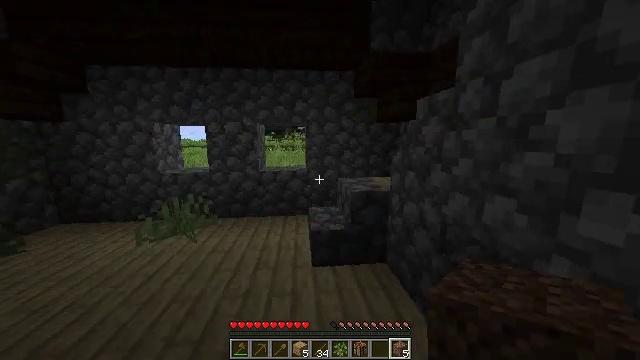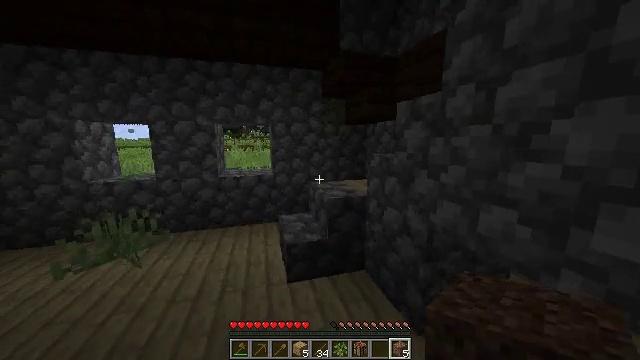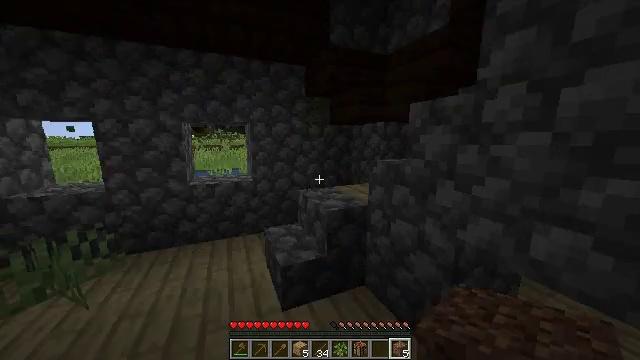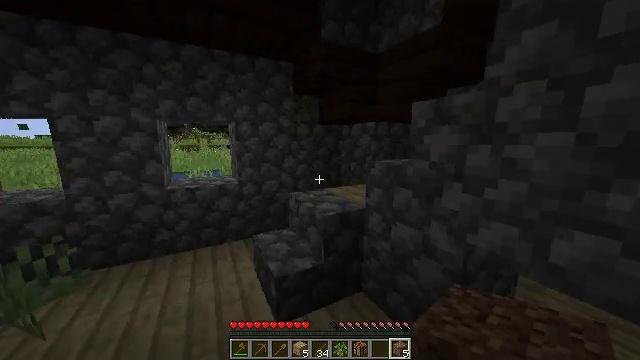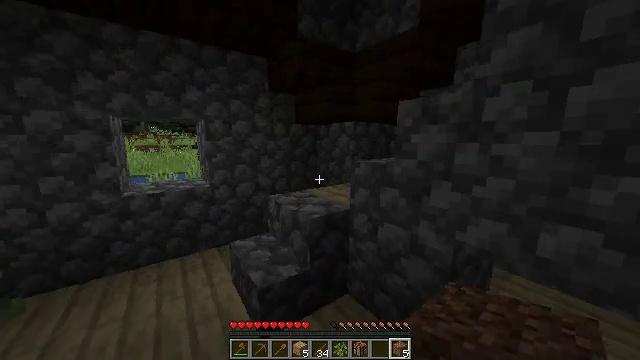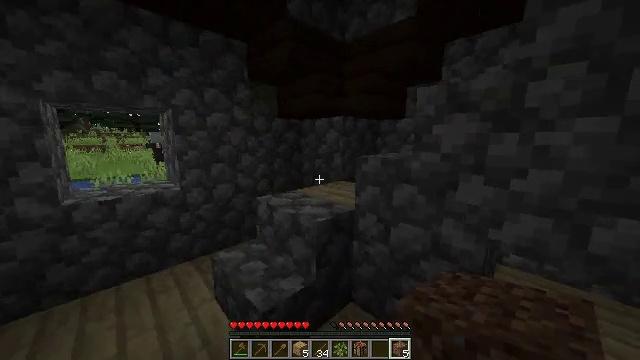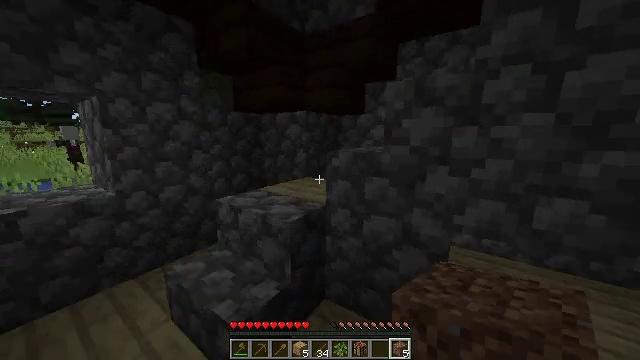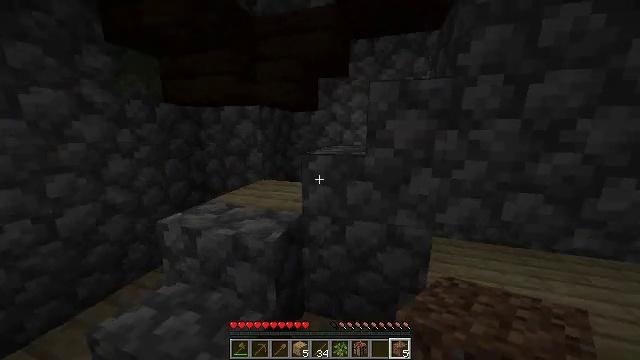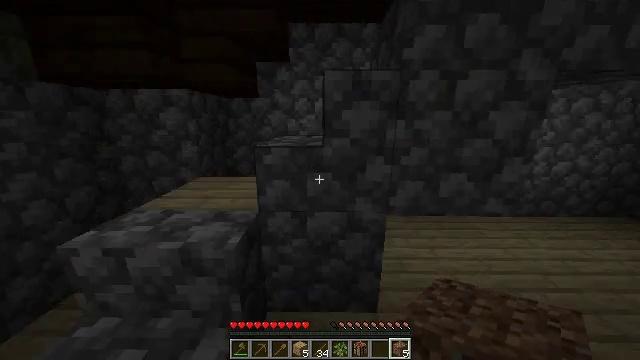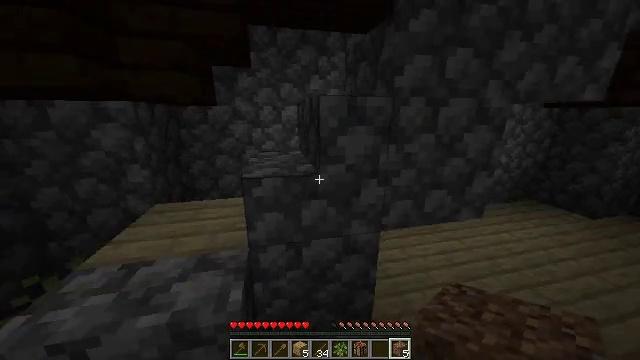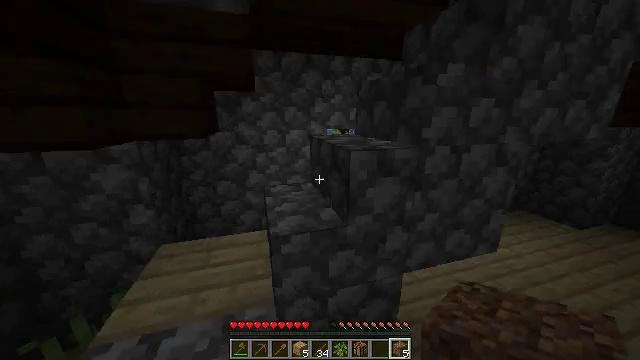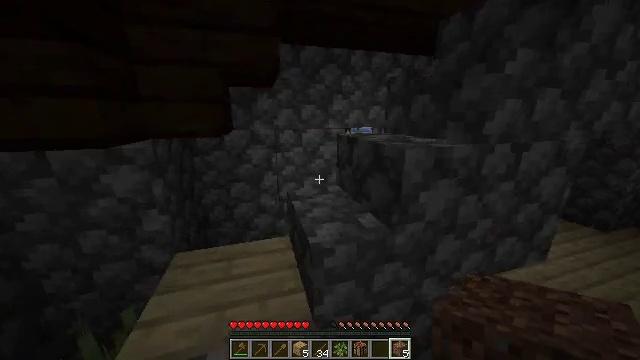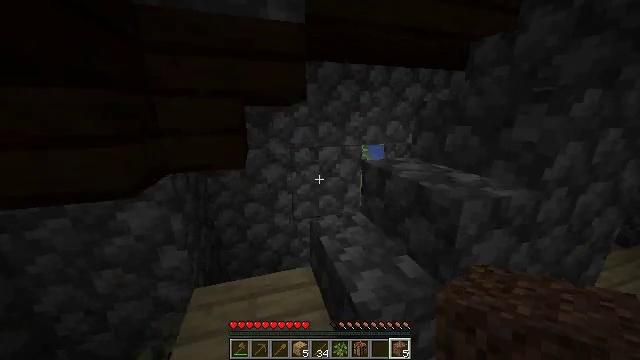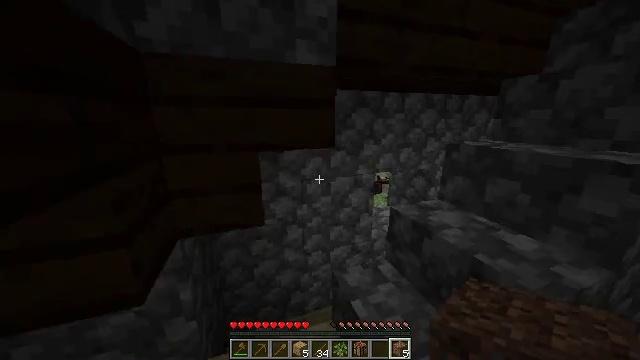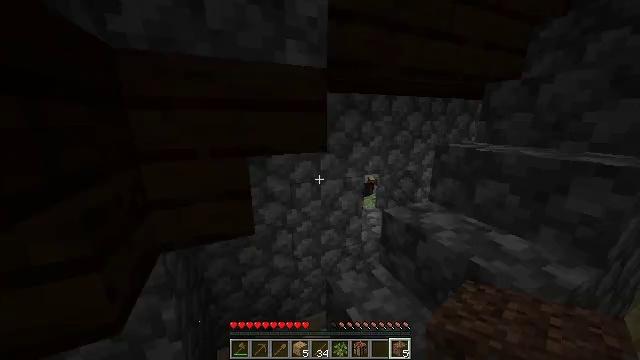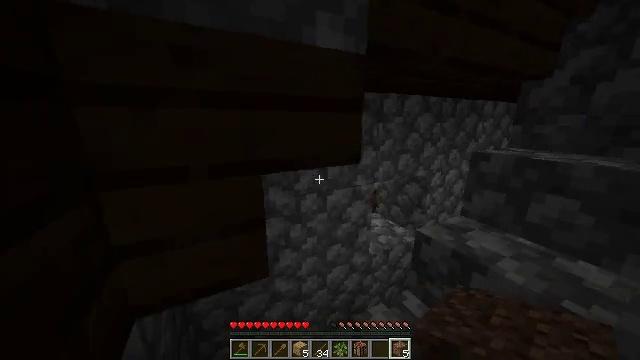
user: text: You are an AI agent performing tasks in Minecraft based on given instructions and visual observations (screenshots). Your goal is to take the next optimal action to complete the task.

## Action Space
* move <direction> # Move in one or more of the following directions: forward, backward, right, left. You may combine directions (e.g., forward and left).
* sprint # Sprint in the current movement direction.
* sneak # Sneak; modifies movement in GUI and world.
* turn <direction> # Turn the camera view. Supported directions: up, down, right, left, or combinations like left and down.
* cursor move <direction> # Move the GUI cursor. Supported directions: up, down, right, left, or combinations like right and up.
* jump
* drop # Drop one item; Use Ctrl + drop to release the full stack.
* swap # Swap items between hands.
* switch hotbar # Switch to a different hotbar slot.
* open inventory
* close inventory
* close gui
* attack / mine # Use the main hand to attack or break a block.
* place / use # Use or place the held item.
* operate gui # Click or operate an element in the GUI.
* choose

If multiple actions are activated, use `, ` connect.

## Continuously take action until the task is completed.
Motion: motion action
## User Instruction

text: Collect the grass from the surface.
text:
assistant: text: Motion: move forward and move left, sprint, turn right
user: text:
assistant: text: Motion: move forward and move left, sprint, turn right
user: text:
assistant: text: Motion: move forward and move left, sprint, turn right
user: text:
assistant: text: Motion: move forward and move left, sprint, turn right
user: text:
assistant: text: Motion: move forward and move left, sprint, turn right
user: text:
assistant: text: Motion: move forward and move left, sprint, turn right
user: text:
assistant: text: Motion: move forward and move left, sprint, turn right and down
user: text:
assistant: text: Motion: move forward and move left, sprint, turn right and down
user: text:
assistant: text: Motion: move forward and move left, sprint, turn right
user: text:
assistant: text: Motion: move forward and move left, sprint, turn right
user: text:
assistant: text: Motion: move forward and move left, sprint
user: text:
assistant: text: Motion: move forward and move left, sprint
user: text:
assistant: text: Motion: move forward and move left, sprint, turn right
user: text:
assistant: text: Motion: move forward and move left, sprint, turn right
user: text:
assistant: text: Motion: move forward and move left, turn right
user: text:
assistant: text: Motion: move forward and move left, turn right
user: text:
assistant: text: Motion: move forward and move left
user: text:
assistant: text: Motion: move forward and move left, turn right
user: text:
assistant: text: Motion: move forward and move right, turn right
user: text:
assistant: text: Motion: move forward and move right, turn right and down
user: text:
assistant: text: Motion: move forward and move right, turn right and down
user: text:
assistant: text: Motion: move forward and move right, turn right and down
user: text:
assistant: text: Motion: move forward, turn right
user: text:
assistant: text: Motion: move forward, turn right
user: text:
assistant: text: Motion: move forward, turn right and up
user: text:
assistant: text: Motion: move forward, turn right and up
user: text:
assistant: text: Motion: move forward, turn right and up
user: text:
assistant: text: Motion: move forward, turn right and up
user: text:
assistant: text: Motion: move forward, turn right and up
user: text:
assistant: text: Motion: move forward